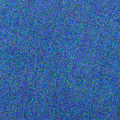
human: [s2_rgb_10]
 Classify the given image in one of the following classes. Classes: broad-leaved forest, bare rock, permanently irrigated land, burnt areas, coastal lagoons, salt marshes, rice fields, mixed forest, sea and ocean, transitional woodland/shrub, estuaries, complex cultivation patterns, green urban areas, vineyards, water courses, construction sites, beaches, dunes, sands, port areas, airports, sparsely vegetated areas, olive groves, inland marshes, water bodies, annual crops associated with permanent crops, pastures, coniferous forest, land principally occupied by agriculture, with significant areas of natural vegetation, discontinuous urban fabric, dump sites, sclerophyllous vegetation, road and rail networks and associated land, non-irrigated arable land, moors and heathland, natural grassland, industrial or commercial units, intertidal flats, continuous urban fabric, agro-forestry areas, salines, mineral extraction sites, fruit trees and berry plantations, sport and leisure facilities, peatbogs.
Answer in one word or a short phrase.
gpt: water bodies